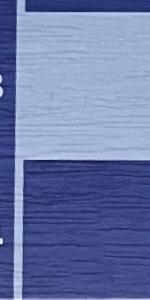
Label: Empty